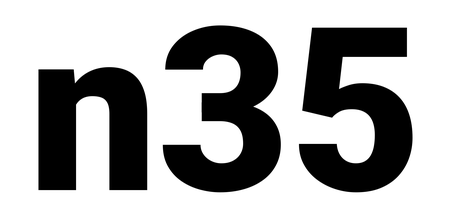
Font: Roboto_Black